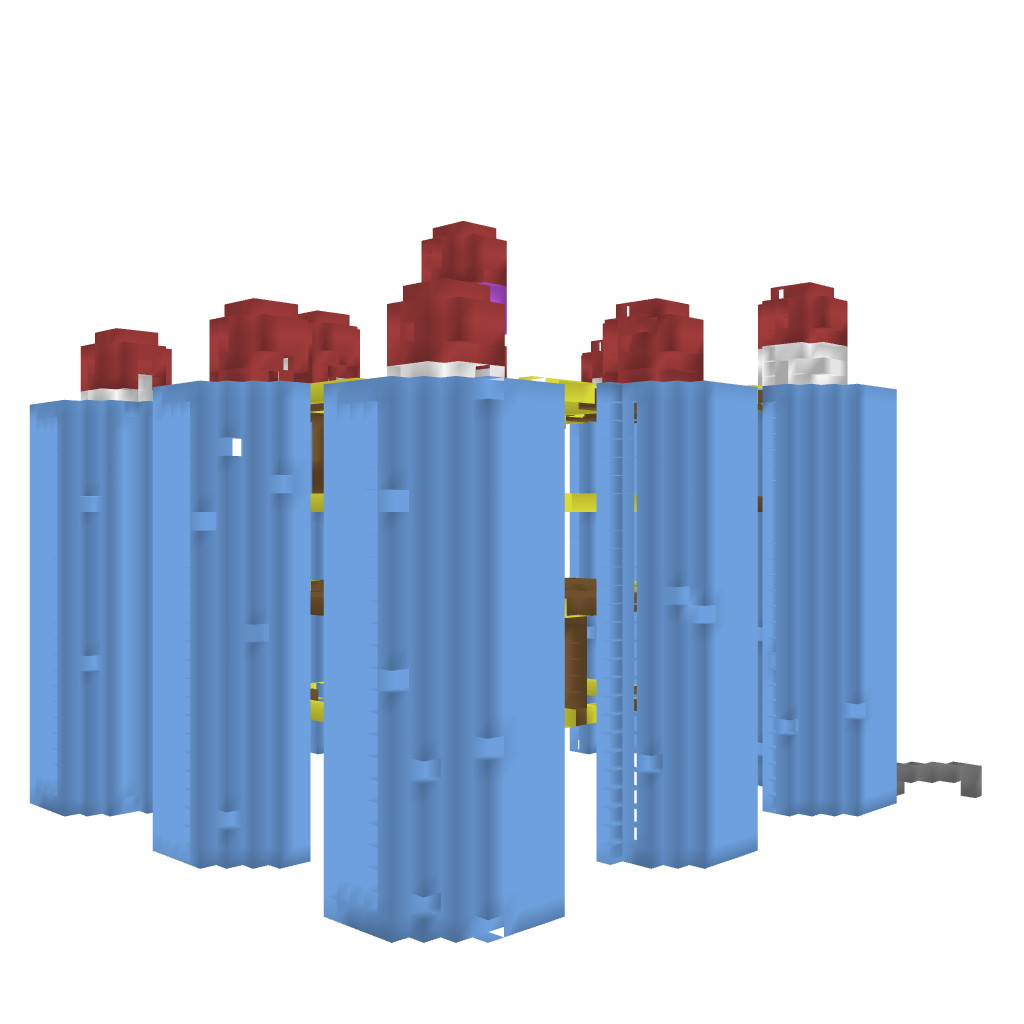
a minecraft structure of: Shroom City bad low quality